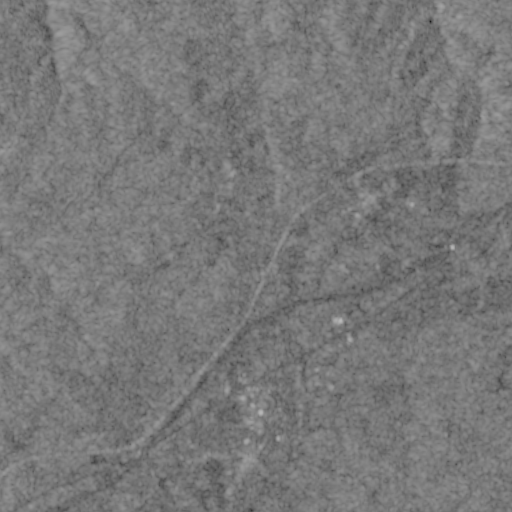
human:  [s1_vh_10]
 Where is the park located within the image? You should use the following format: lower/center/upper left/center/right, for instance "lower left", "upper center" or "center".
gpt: The park is located in the lower center of the image.
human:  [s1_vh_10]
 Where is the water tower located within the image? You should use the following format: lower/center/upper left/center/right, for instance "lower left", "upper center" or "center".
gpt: The water tower is located in the center of the image.
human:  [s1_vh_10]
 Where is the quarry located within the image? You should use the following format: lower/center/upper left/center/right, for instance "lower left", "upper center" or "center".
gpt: There is no quarry in the image.

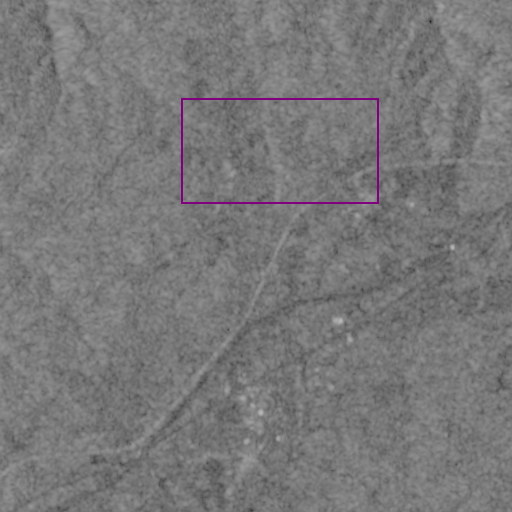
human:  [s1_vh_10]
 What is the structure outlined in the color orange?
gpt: There is no orange outline.
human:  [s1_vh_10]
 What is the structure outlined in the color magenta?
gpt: There is no structure outlined in magenta.